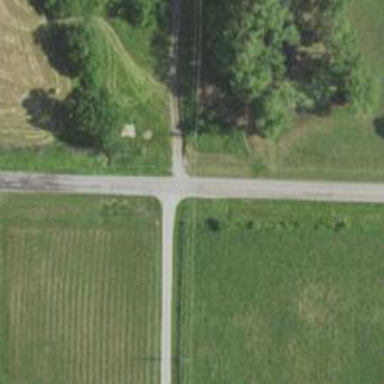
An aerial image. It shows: Secondary road.